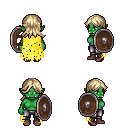
a pixel art fantasy rpg character, female body template, orc, green skin, yellow tattered cape, metal pants, white blonde loose hair, maroon shoes, shield, four views (front, back, left, right), 2x2 character sprite sheet, small pixel art, hard edges, no anti-aliasing